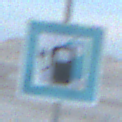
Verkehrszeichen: LadestationFuerElektrofahrzeuge
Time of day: SunriseSunset
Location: Outdoor (Beach)
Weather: PartlyCloudy
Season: NotSpecified
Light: Natural